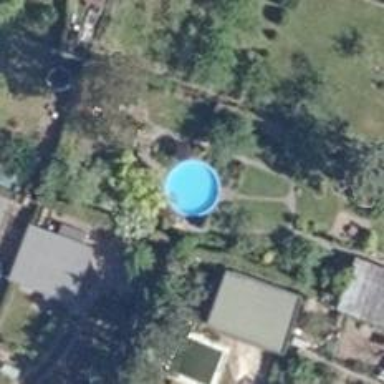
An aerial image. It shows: Swimming pool located in leisure land.